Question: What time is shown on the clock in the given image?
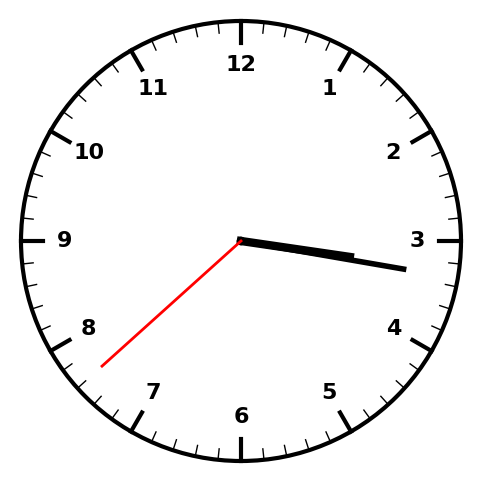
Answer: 03:16:38